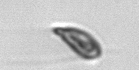
Label: Cryptophyta